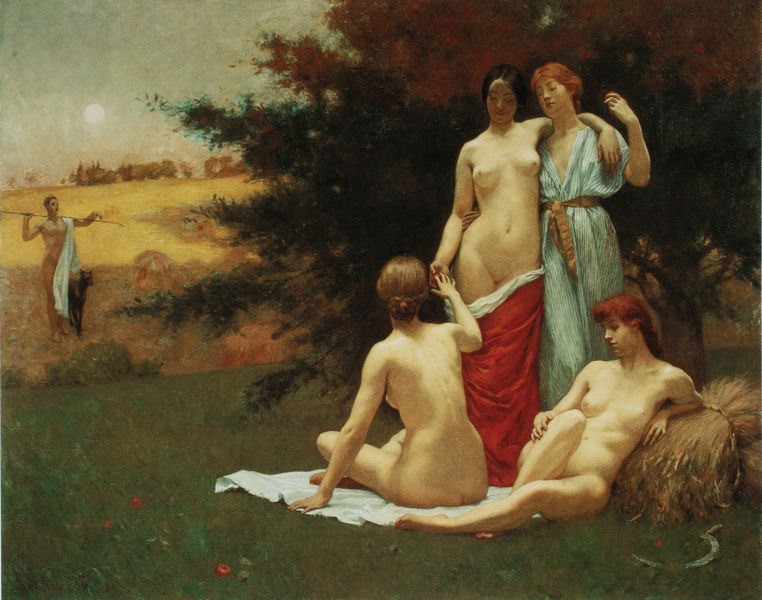
Titel: Eclogue
Künstler: Kenyon Cox
Standort: Washington, D.C.
Institution: Smithsonian American Art Museum
Schlagwörter: akt, baum, blau, blätter, dunkel, gemälde, gruppe, hand, himmel, körper, mann, nackt, schatten, umhang, weiß, akte, baden, badende, bäume, frauen, gelb, grün, landschaft, mädchen, sitzen, äste, blume, blumen, braun, brust, busen, finger, frau, frisur, frisuren, geste, haar, hell, kleid, licht, rücken, stroh, türkis, gras, gürtel, hund, rasen, rot, tier, tuch, wiese, arm, inkarnat, kleidung, stein, ast, baumstamm, feld, felder, natur, büsche, sonne, gewand, gold, haare, mantel, stoff, tücher, decke, gewänder, pflanzen, brünett, hübsch, wald, arbeit, stock, apfel, brüste, dutt, hintern, sommer, liebe, umarmung, ruhen, man, acker, ernte, feldarbeit, garben, getreide, heu, korn, weizen, ähre, hang, herbst, picknick, rast, grazien, jugendstil, weib, weiber, zopf, nackte, erotik, knie, liegend, scham, steppe, grass, leiber, rothaarig, vier, nacktheit, mond, mohn, mohnblumen, sichel, waffe, allegorie, göttin, jagd, rote haare, bewachsen, hingabe, rothaarige, venus, speer, berühren, sexy, hirte, jagen, sense, lehen, schutz, fruchtbarkeit, klassizistisch, sicher, freundinnen, sone, adonis, erholung, äume, figurengruppe, kornbündel, mähen, mintgrün, weizenfeld, frauenakte, jungfrauen, garbe, braunhaarig, iese, gratien, rutschen, heugabel, lesbisch, zeche, ennui, gereide, jagds, klatschmaohn, mäde